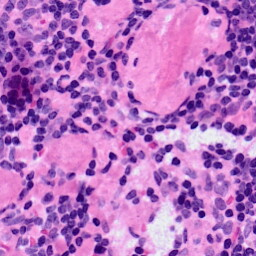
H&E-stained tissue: LymphNode